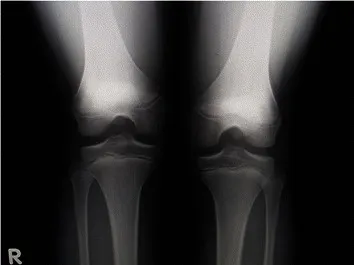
A posterior-anterior weight bearing radiograph (Rosenberg's view) of the patient's left knee at 3 years and 6 months after reoperation showing radiological healing of the osteochondritis dissecans lesions in both knees.
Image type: radiology (x_ray)